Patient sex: M
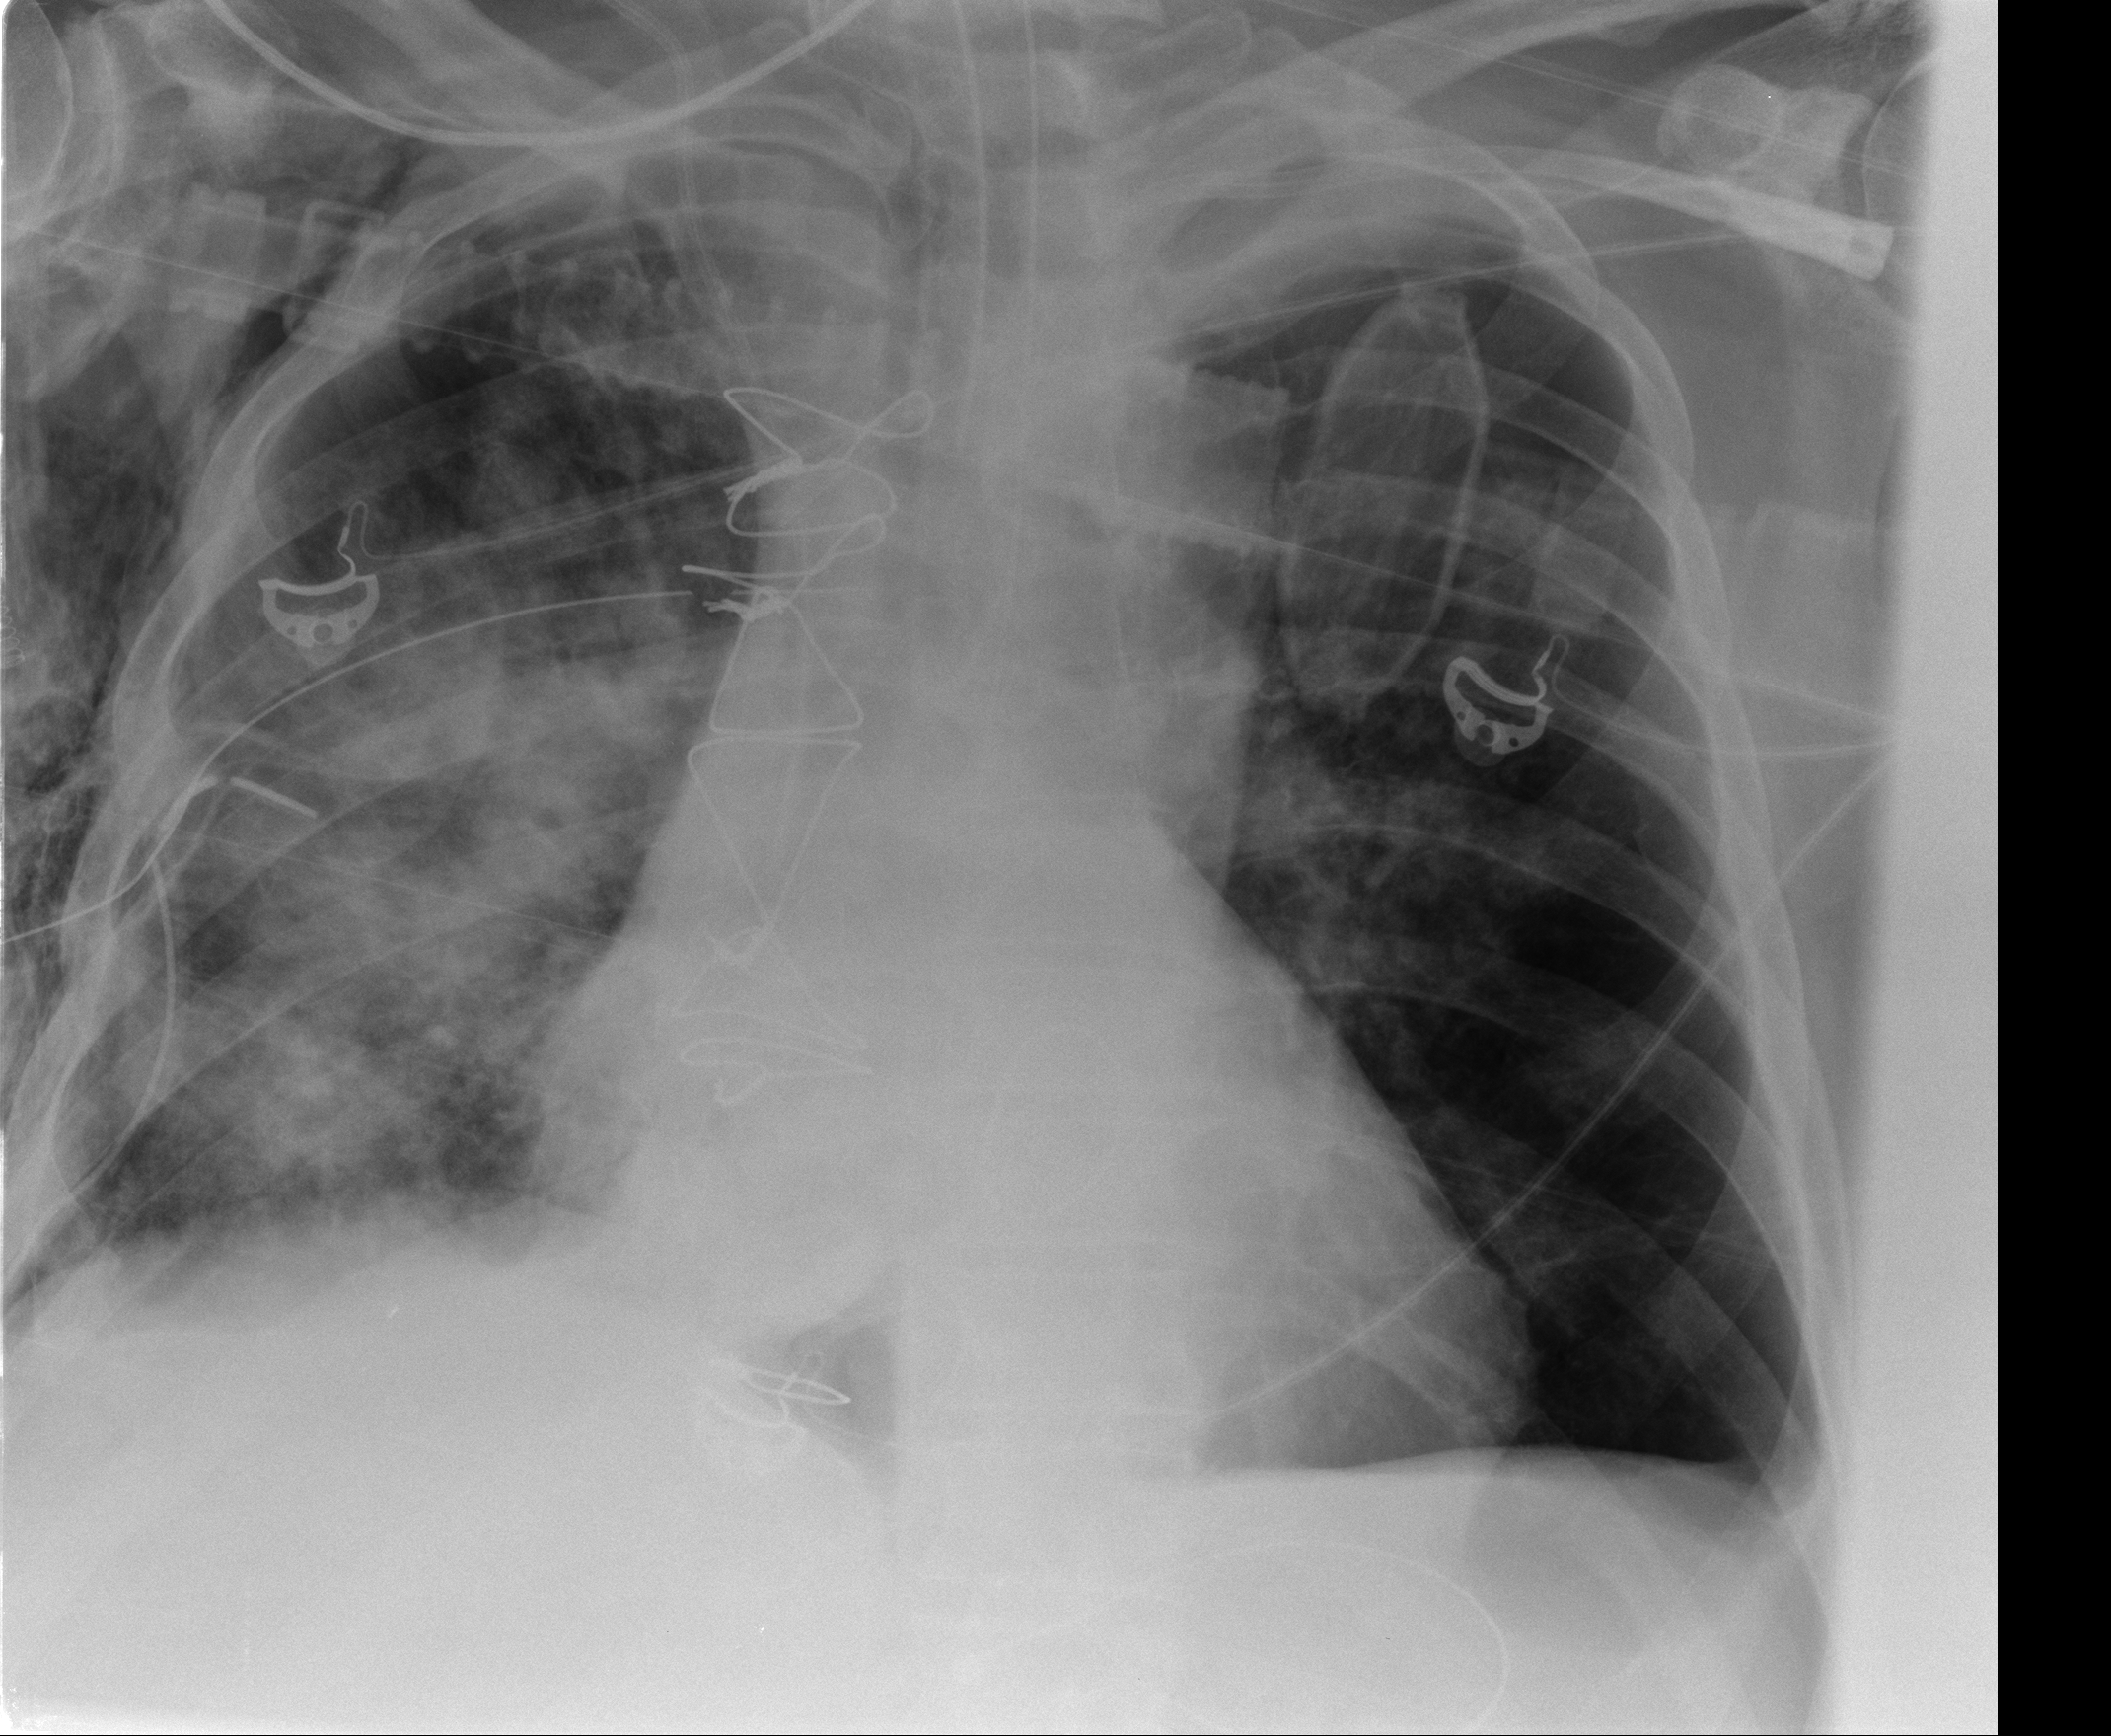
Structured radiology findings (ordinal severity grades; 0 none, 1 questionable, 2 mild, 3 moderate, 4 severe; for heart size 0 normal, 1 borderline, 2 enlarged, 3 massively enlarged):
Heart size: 2
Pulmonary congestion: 0
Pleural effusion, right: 0
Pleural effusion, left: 0
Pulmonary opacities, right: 4
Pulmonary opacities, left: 3
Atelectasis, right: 3
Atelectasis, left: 0